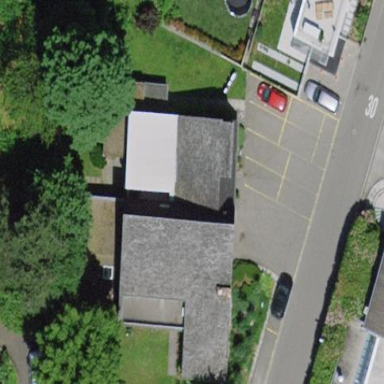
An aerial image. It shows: Commercial building.